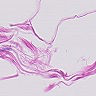
Metastatic tissue present: no